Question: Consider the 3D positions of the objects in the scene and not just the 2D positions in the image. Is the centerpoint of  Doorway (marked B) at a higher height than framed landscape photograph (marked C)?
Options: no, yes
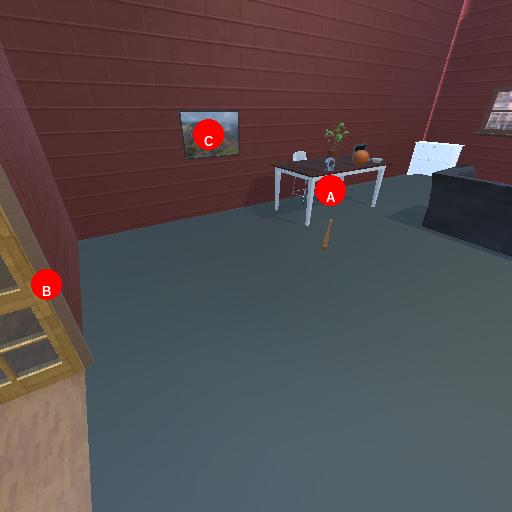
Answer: no